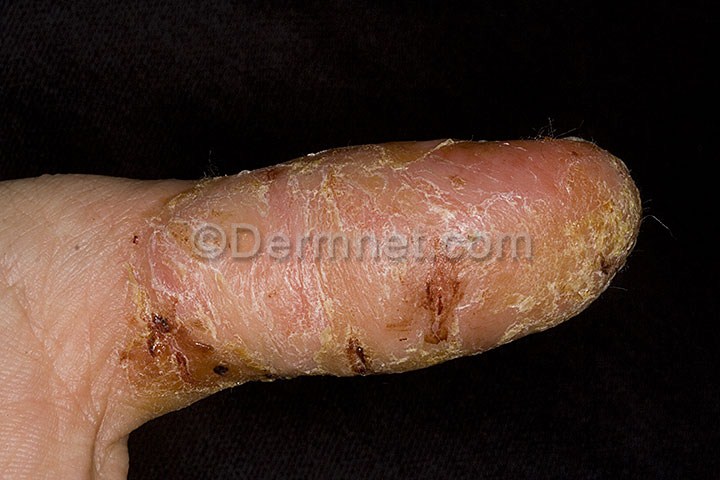
Disease: Eczema Photos